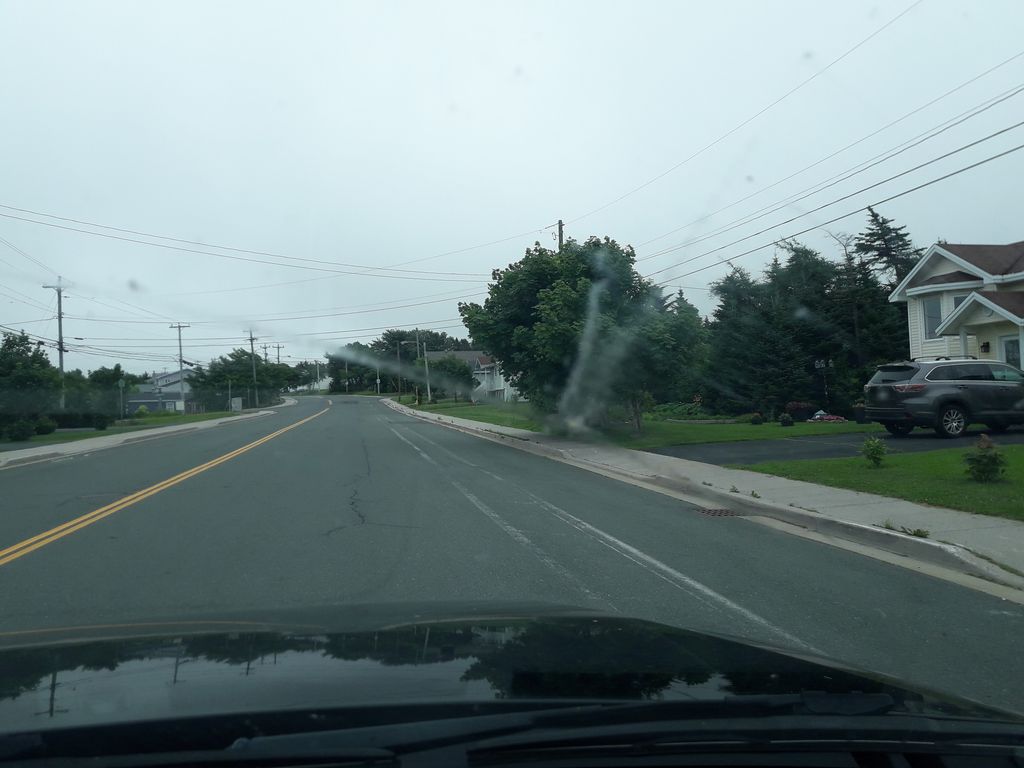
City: st_johns